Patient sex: M
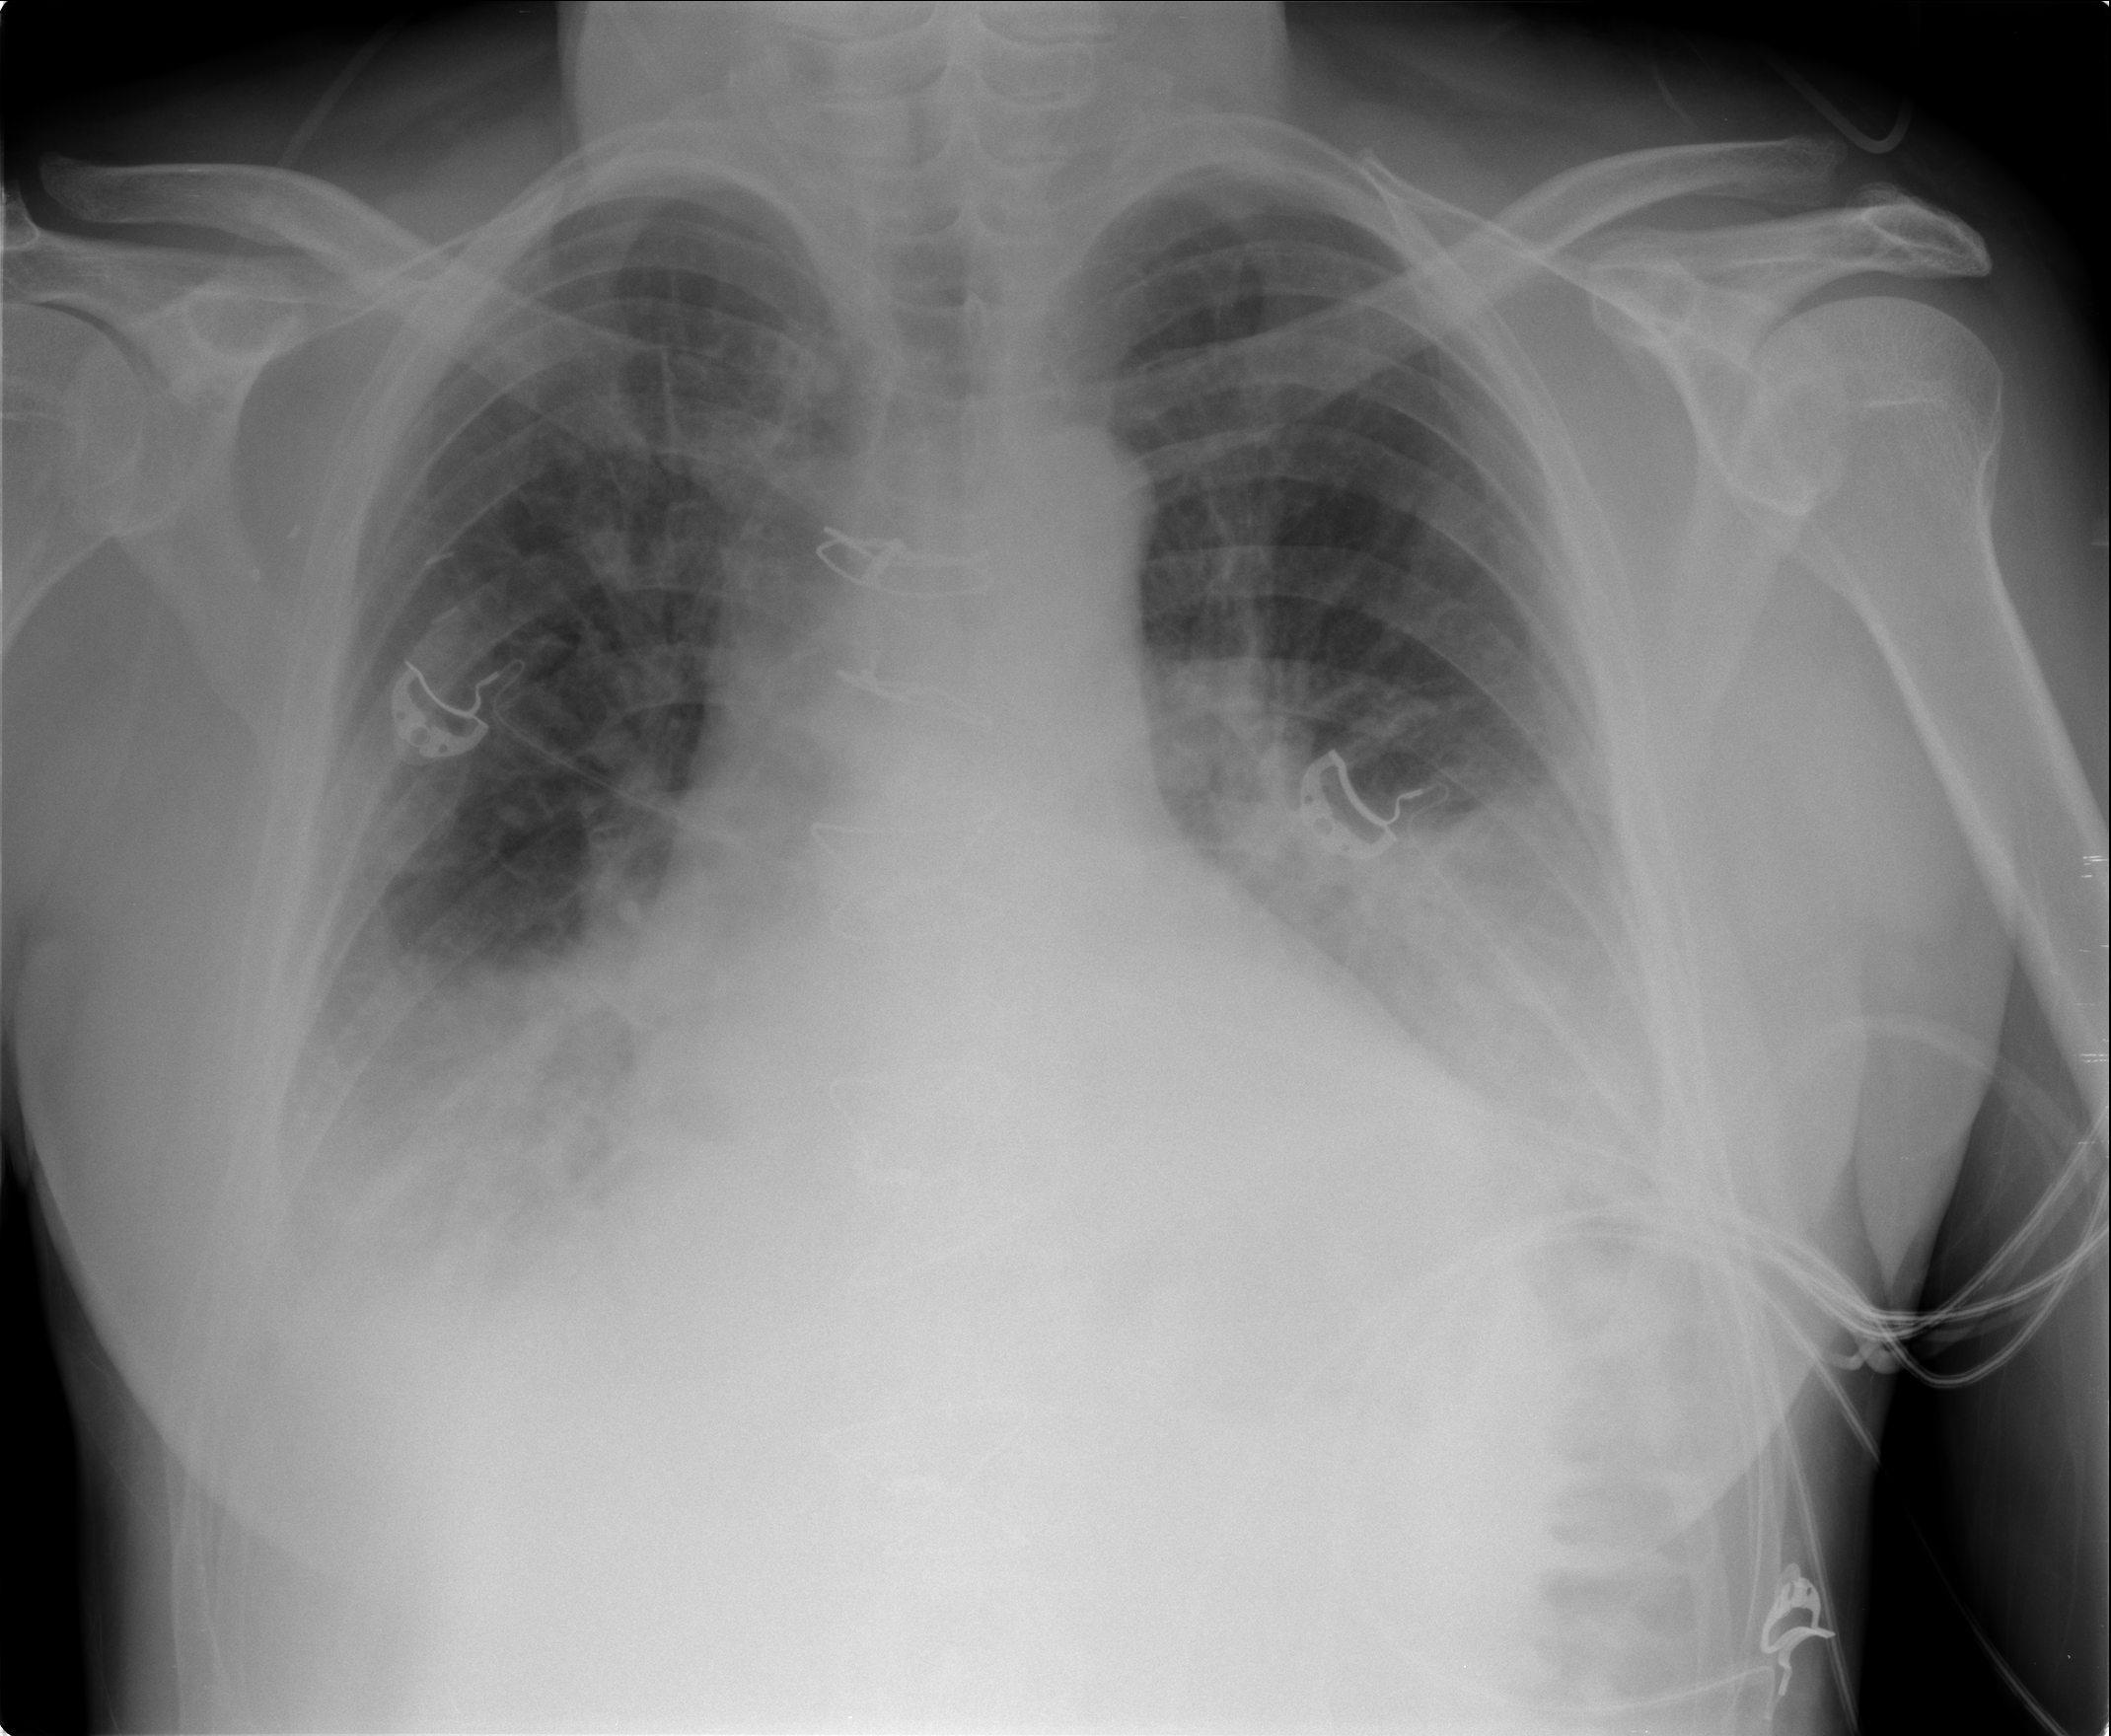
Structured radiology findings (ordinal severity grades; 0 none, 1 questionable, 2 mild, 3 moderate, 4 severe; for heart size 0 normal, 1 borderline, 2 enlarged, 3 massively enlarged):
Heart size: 2
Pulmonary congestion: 2
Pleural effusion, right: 2
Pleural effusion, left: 3
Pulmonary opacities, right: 2
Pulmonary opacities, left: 2
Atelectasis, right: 2
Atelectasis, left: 2